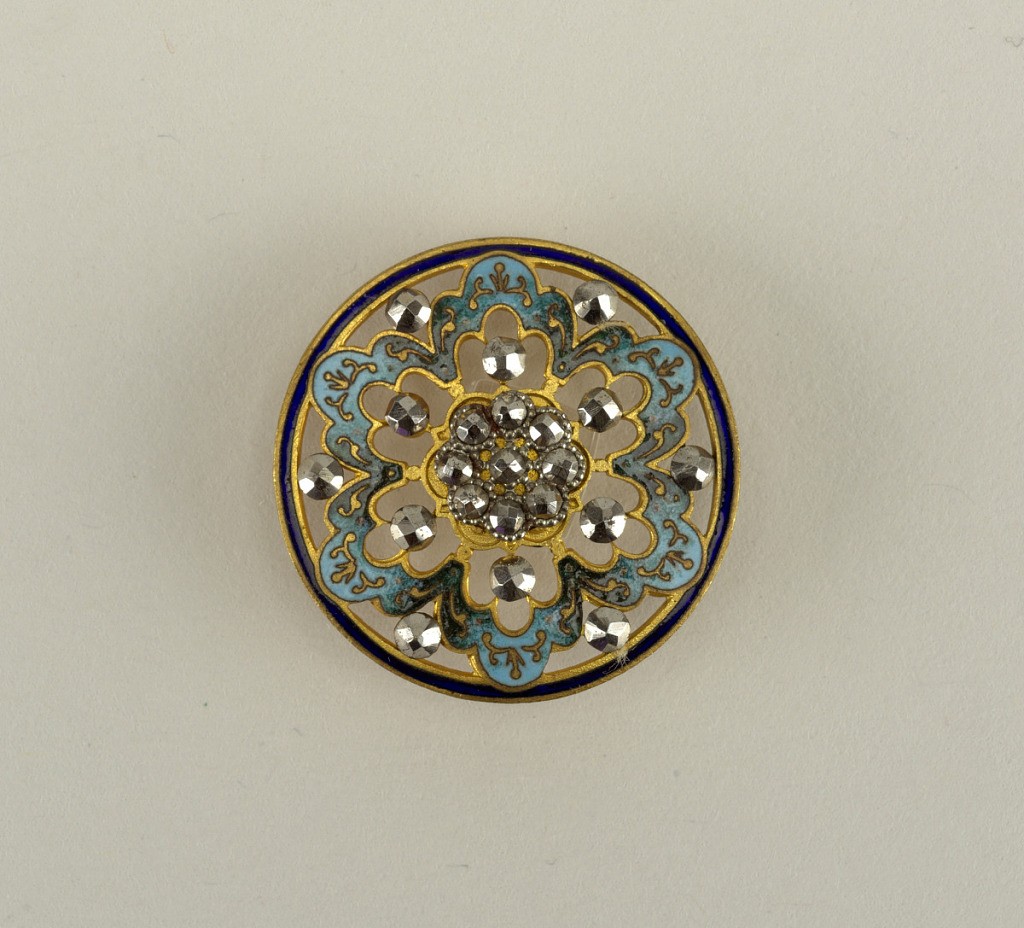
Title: Button
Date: late 19th century
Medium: Brass, steel, colored enamel
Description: Button of brass, cut-out design with ornaments of steel and enamel. -a: central ornament of cut-steel surrounded by six-lobed figure in blue enamel with brass decoration. Brass shank.